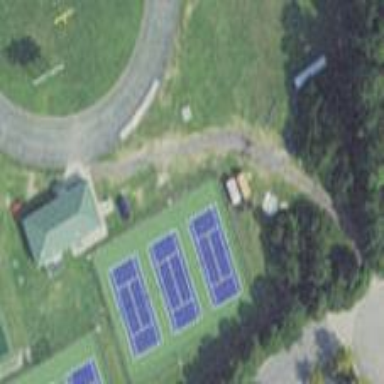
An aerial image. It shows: Tennis court in leisure pitch.